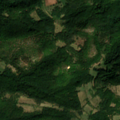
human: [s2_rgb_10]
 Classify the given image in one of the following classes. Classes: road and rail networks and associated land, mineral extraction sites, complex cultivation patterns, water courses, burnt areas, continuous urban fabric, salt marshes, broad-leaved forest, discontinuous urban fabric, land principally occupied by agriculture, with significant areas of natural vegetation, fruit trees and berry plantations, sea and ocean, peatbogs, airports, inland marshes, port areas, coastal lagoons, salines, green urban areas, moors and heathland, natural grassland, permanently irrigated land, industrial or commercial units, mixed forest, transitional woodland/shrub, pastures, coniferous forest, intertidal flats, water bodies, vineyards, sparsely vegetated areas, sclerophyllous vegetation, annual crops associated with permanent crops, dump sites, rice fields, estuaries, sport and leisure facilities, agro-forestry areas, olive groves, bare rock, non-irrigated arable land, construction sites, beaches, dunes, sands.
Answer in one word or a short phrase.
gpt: complex cultivation patterns, land principally occupied by agriculture, with significant areas of natural vegetation, broad-leaved forest